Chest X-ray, PA view. Patient: 28 years old, sex M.
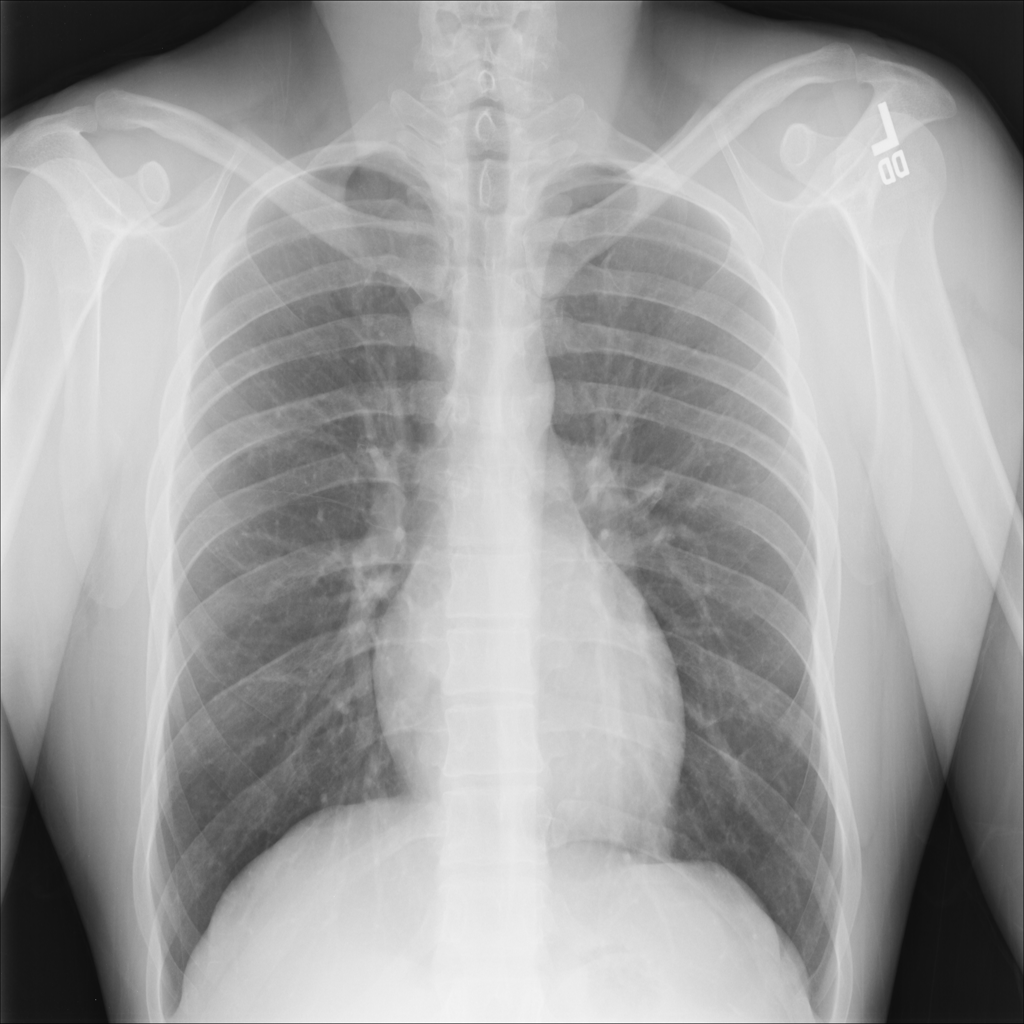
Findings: No Finding